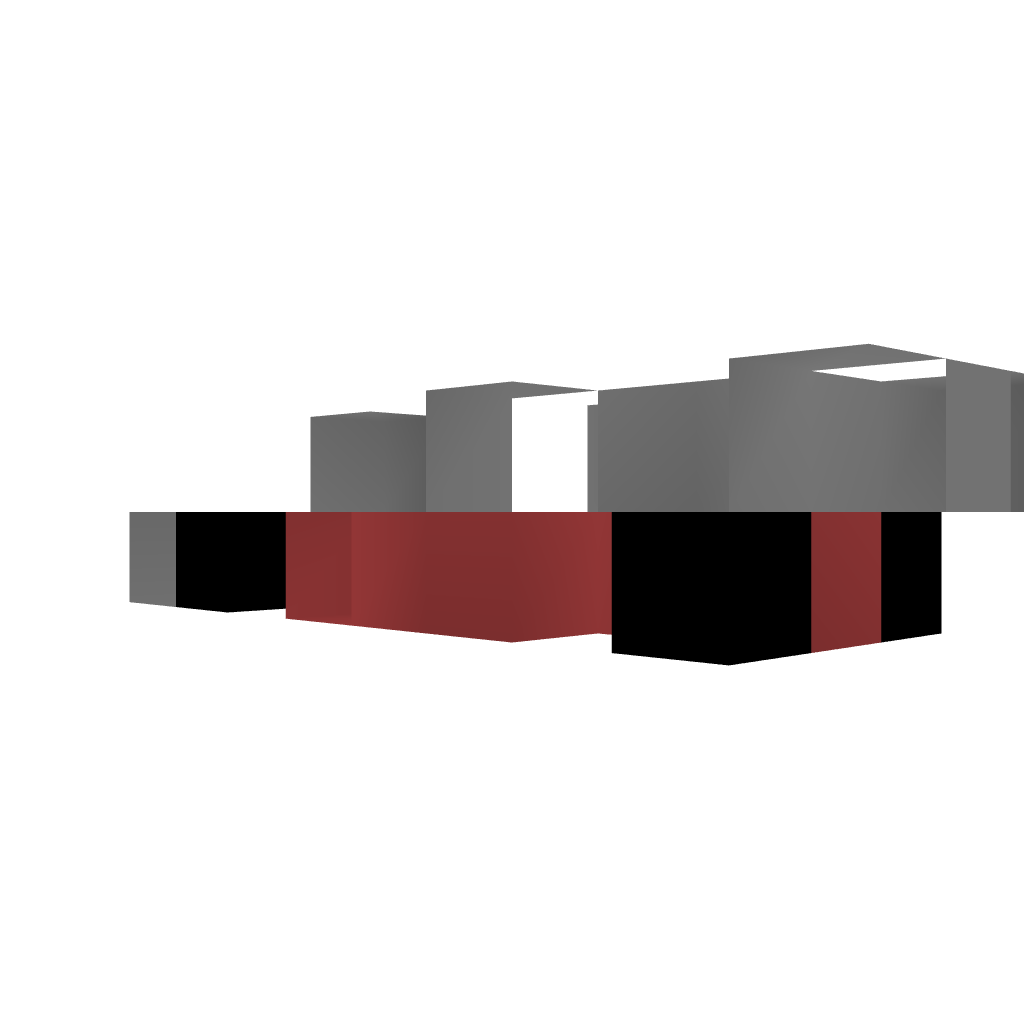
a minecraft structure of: F-1 racecar bad low quality